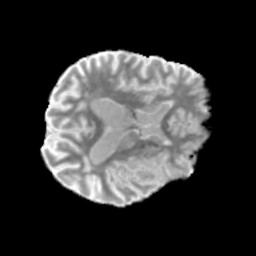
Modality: MD
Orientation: axial
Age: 72
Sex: male
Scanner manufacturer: siemens
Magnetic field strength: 3 T
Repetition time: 3.23 s
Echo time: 0.0892 s